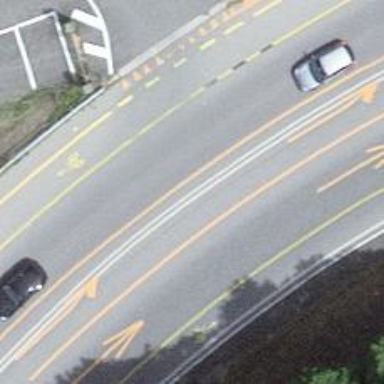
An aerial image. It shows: Primary road with asphalt surface and designated cycle lane.